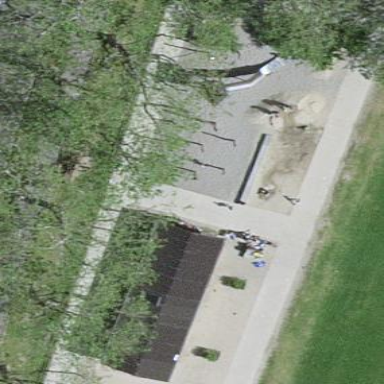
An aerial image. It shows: Playground area for leisure activities on the land.